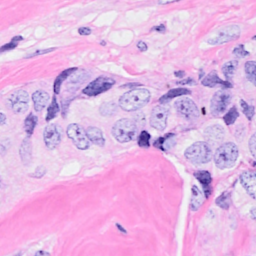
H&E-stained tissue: Breast